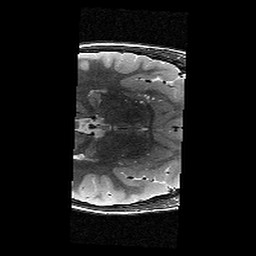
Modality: T2w
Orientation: axial
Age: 11
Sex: female
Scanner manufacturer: siemens
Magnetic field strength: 3 T
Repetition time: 9.23 s
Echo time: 0.067 s